Question: Does matlab supports such multiplication??

I searched a lot and find these
'''
>> X = @(a1,a2,a3,a4)[a1 a2;a3 a4];
>> Y = @(b1,b2,b3,b4)[b1 b2;b3 b4];
>> % Something like ==> X*Y
'''
But this just solves an equation with "value" and does not solve parametric for me. Does matlab support such a multiplication?
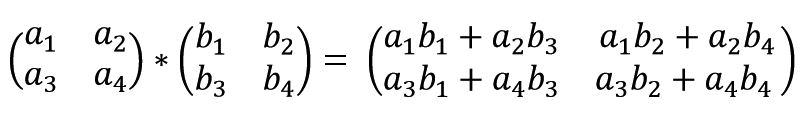
Answer: Maybe more of a long comment than an answer, but are you looking for symbolic variables? It requires the Symbolic Math Toolbox.
Example:
'''
clc
clear
syms a1 a2 a3 a4 b1 b2 b3 b4
A = [a1 a2;a3 a4]
B = [b1 b2;b3 b4]
C = (A*B)
C =
[ a1*b1 + a2*b3, a1*b2 + a2*b4]
[ a3*b1 + a4*b3, a3*b2 + a4*b4]
'''
Is this what you mean by "parametric matrix"?